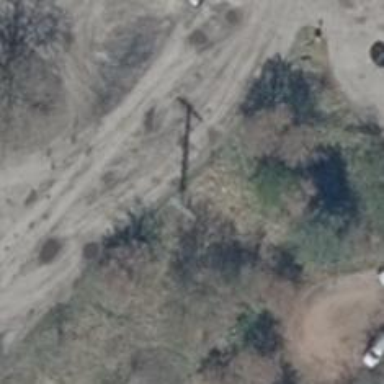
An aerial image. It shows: Power pole.